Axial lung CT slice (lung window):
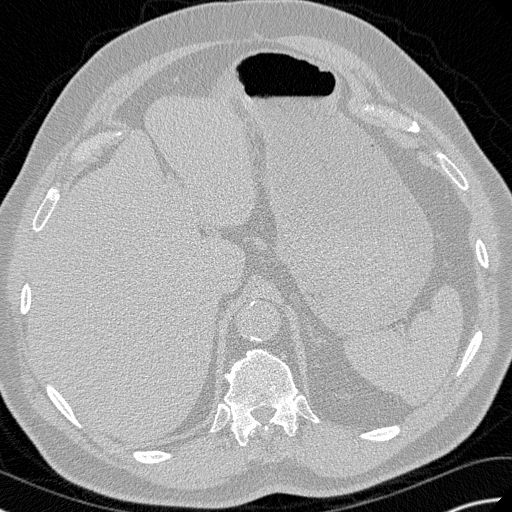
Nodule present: no